Interaction volume radius: 5 \u00c5
Interaction volume height: 10 \u00c5
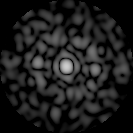
Disorder parameter: 0.8752